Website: macys
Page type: account-selection
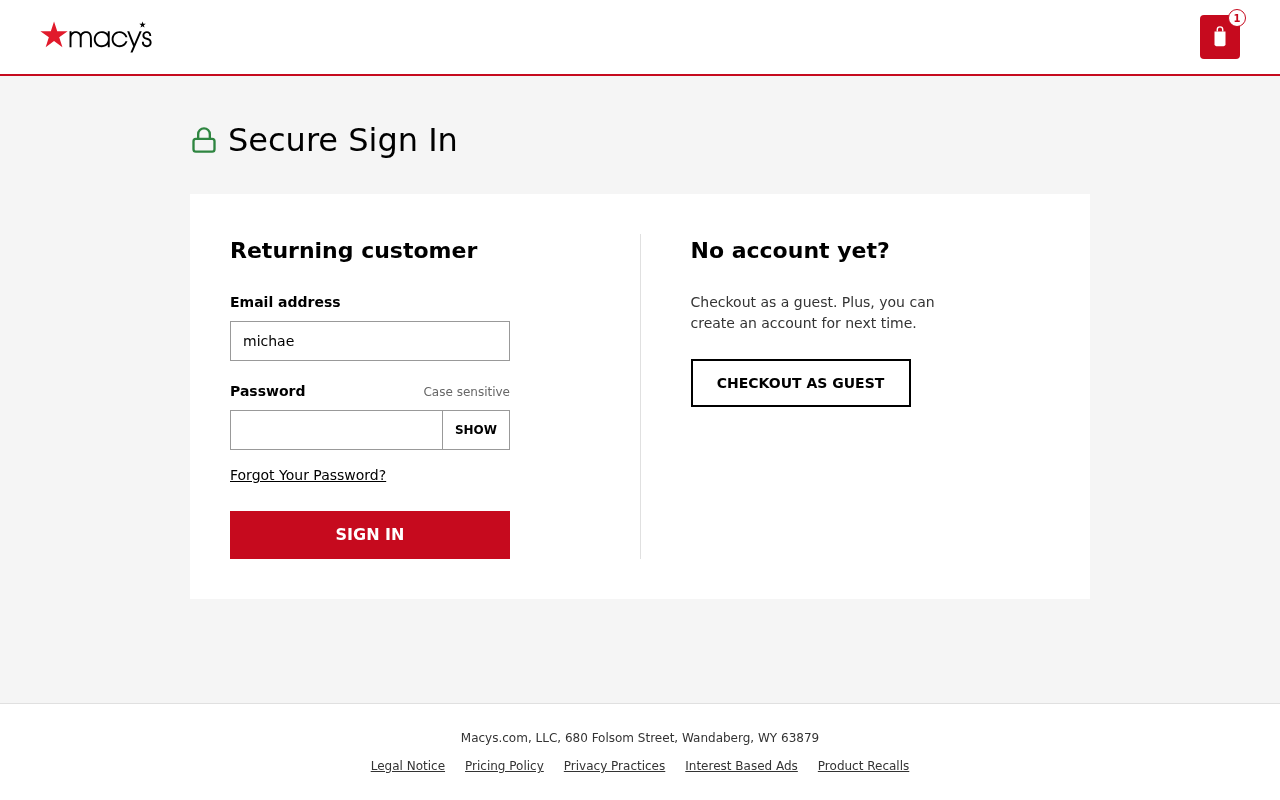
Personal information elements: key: PII_EMAIL
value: michael_wilson@yahoo.com
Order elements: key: ORDER_NUM_ITEMS
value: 1